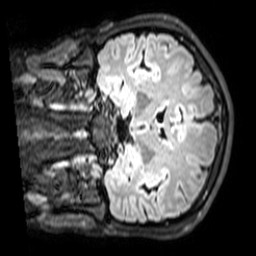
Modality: T1w
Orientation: coronal
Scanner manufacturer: philips
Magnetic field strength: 3 T
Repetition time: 4.8 s
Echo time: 0.2586 s